Interaction volume radius: 5 \u00c5
Interaction volume height: 35 \u00c5
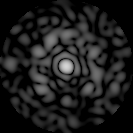
Disorder parameter: 0.8182